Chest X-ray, AP view. Patient: 55 years old, sex M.
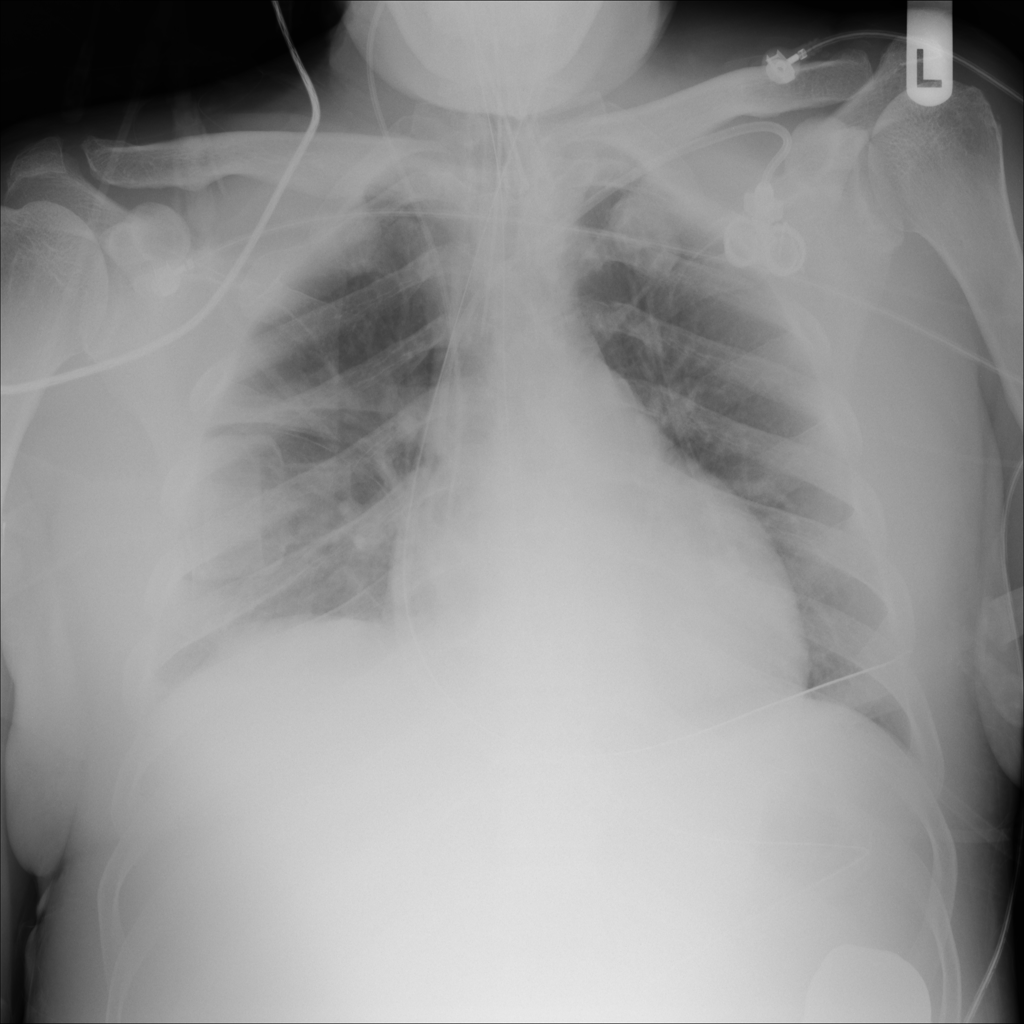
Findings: No Finding